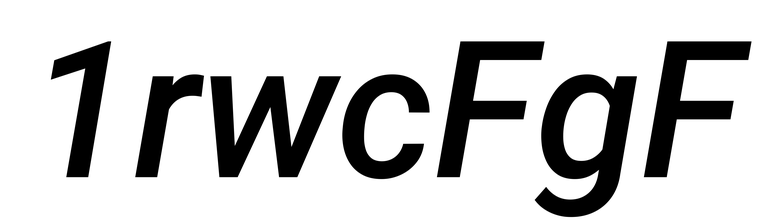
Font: Roboto-Italic_Medium_Italic